Aerial crown-view tile of a tropical tree (Barro Colorado Island, Panama), acquired 20240813:
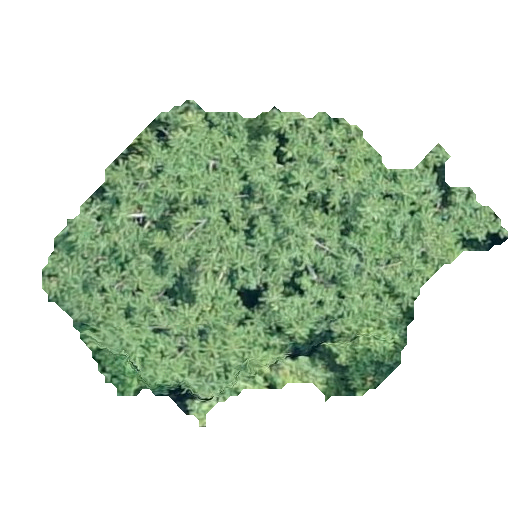
Species: Spondias radlkoferi
GBIF accepted scientific name: Spondias radlkoferi
Crown area: 142.721 m²